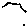
Label: hexagon